Question: I am working with sqlite DB in iOS. I have two tables named LEVEL and SUBJECT.
Now I need to sync the above two tables where the TOTALCREDITS in the LEVEL table will be updated automatically when the user add a new record in the SUBJECT table(which uses LEVELID as Foreign key).
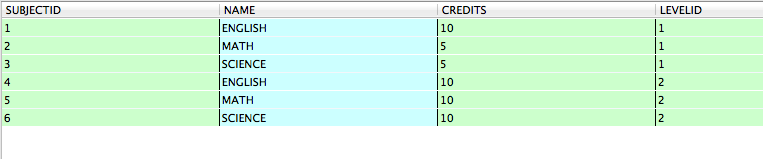
Answer: You need a <URL>:
'''
CREATE TRIGGER update_totalcredits
AFTER INSERT ON Subject
BEGIN
UPDATE Level
SET TotalCredits = (SELECT SUM(Credits)
FROM Subject
WHERE LevelID = NEW.LevelID)
WHERE LevelID = NEW.LevelID;
END;
'''
However, it might be a better idea to compute the total credits dynamically (with the 'SELECT SUM(...' query) whenever you need them.